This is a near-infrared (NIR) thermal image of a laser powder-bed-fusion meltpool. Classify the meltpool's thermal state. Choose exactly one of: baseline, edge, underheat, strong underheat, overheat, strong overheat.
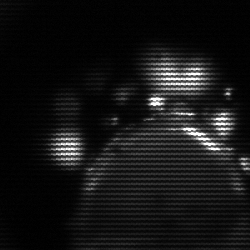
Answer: edge